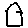
Label: house